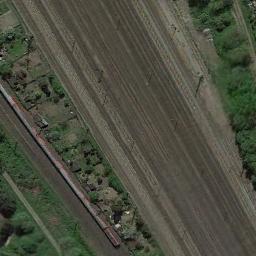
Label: railway